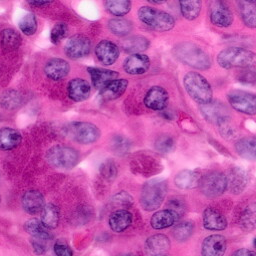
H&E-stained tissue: Pancreatic